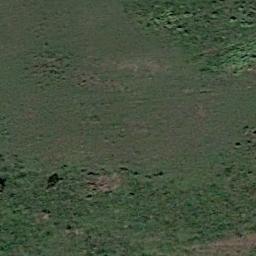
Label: meadow